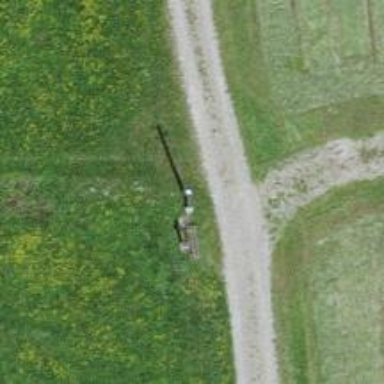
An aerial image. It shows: Wayside cross with historic significance.